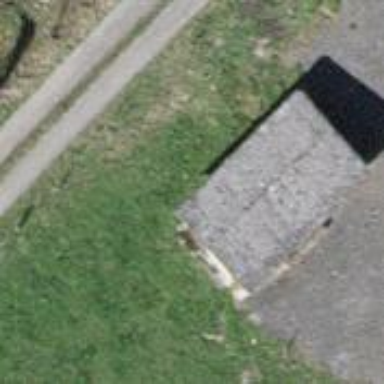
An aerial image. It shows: Shed.